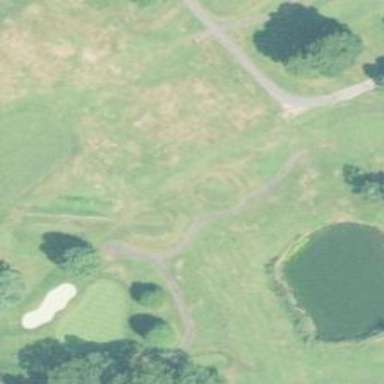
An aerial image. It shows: Service road designated as golf cart path.